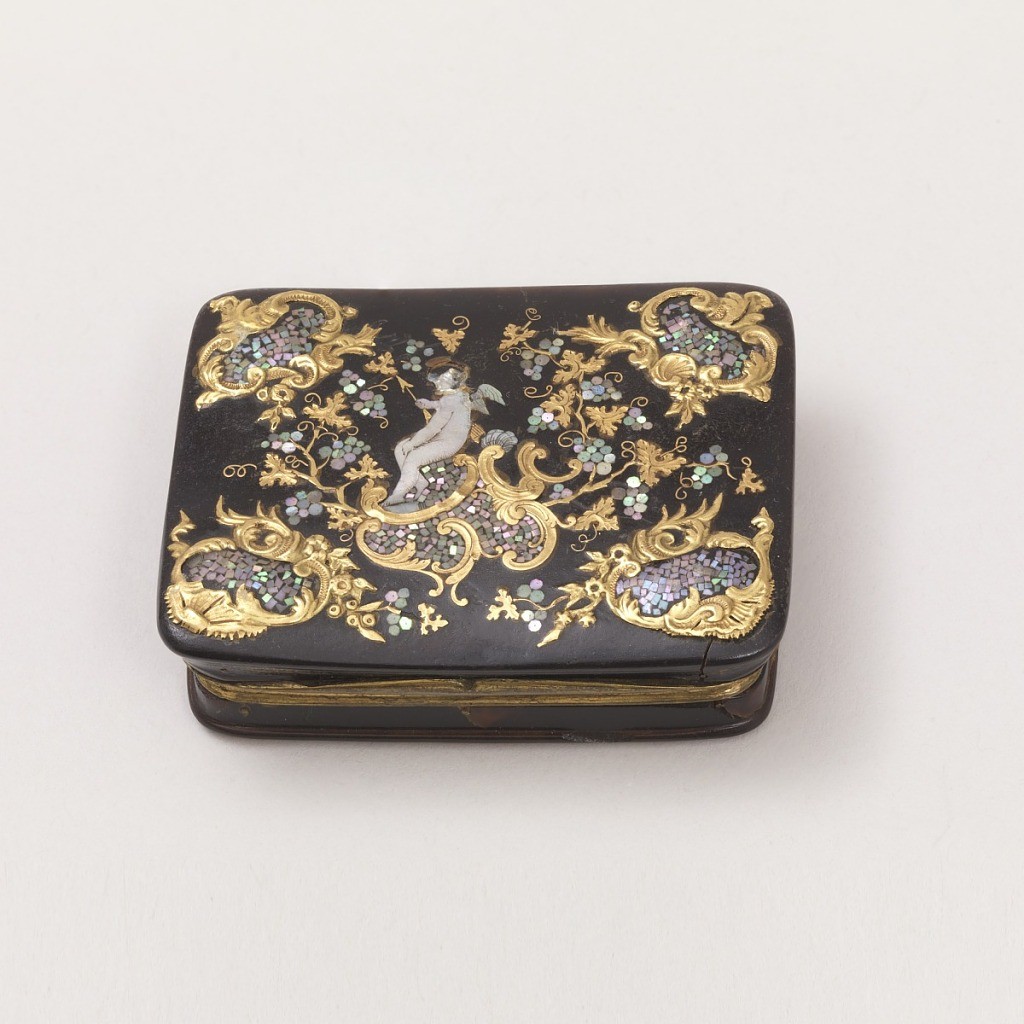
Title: Snuff box
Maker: Johann Martin Heinrici, Swiss, 1711 - 1786
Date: ca. 1745–1755
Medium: Inlaid gold and mother-of-pearl, chased gilt-metal, enamel
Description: A dark blue snuff box with a decorative inlayed top depicting a winged sitting figure.